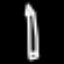
Label: pencil